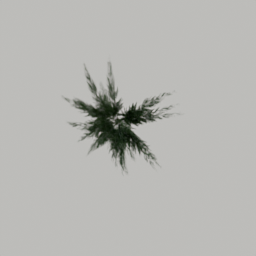
Label: nature